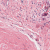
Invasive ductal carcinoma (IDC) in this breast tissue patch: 1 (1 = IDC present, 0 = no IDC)